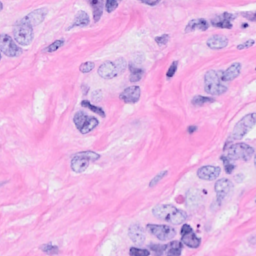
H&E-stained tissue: Breast